Field crop: tomato
Growth stage: 2
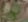
Species: solanum